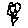
Label: flower